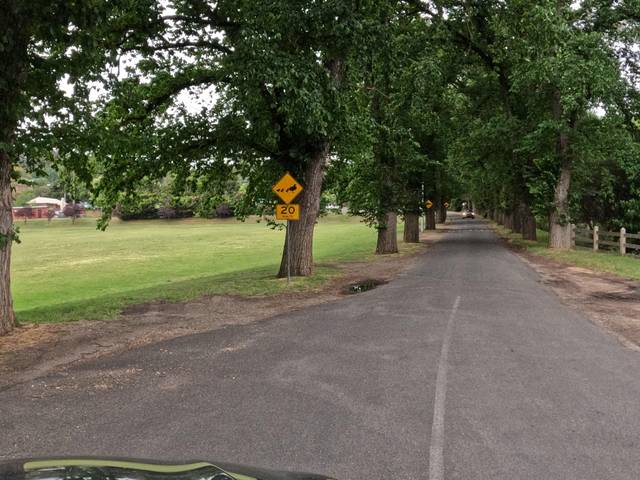
Region: Australia
Coordinates: -37.056, 144.213